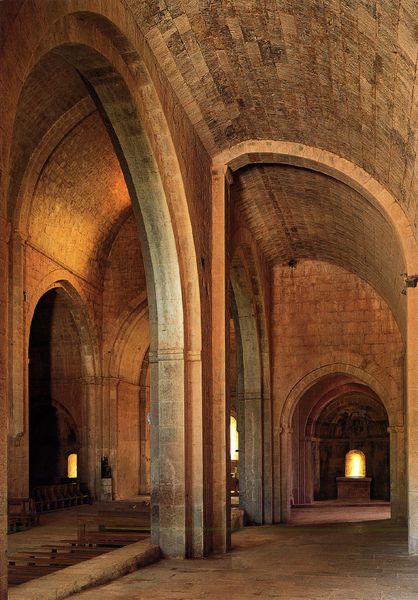
Titel: Zisterzienserabtei LeThoronet
Standort: Le Thoronet, Abtei Le Thoronet (EU - F - Provence - Alpes - Côte-d’Azur)
Schlagwörter: dunkel, schatten, fenster, hell, lampen, licht, pfeiler, säule, säulen, stein, steine, bild, kirche, boden, gotik, sitze, bogen, mauer, klein, bank, treppe, gestühl, kerze, durchgang, bauer, tor, halle, foto, bögen, eingang, gang, gewölbe, kloster, dom, kupfer, bänke, kathedrale, gemäuer, kirchenschiff, kirchenbänke, bündelpfeiler, dienst, gotisch, seitenschiff, romanik, holzbank, gothik, schrein, fot, basilika, krypta, byzantinisch, steinern, kuper, kirchenmauer